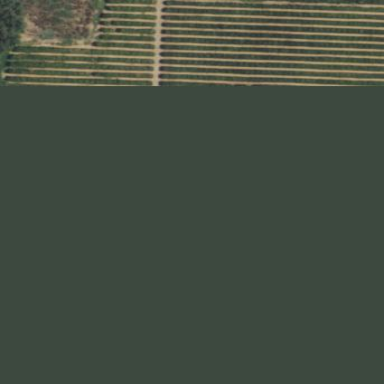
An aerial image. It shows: Orange orchard with rows of orange trees.